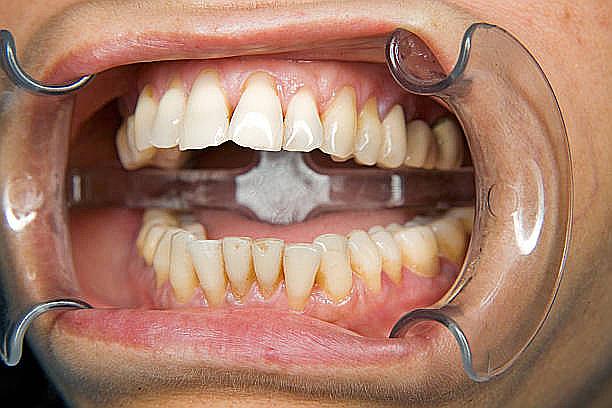
Condition: Calculus